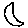
Label: moon